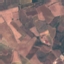
Label: PermanentCrop